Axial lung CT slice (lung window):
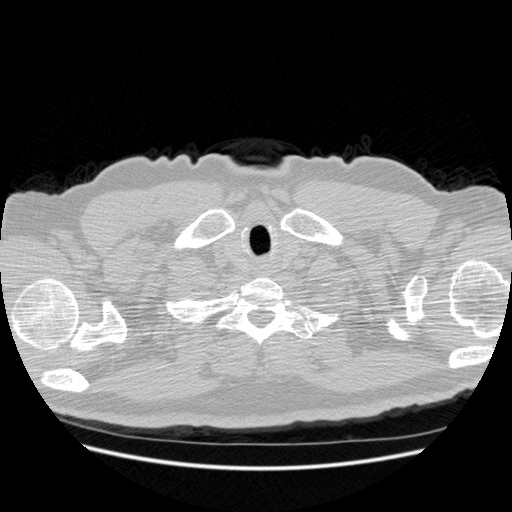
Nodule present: no